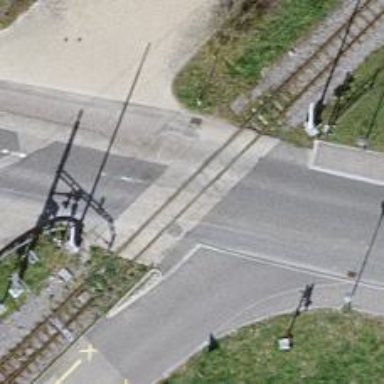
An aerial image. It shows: Railway level crossing.